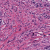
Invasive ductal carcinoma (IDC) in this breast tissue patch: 1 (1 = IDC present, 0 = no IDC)